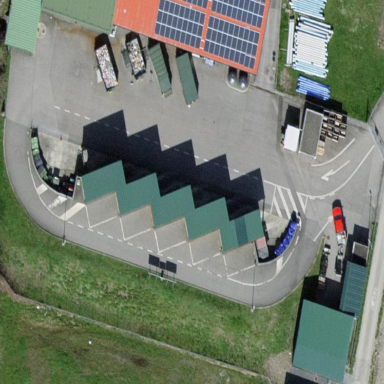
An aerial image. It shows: Recycling centre providing amenities for recycling.